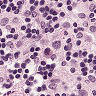
Metastatic tissue present: no